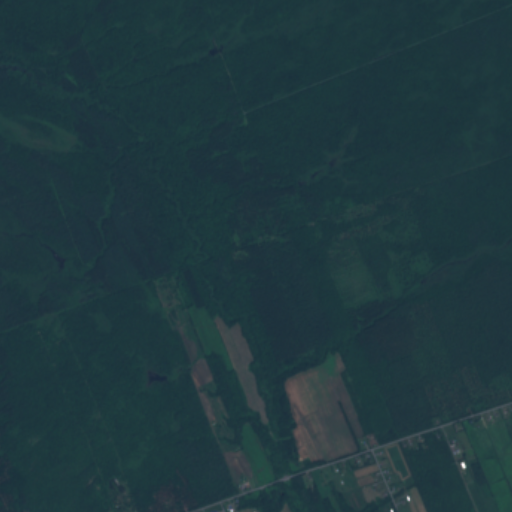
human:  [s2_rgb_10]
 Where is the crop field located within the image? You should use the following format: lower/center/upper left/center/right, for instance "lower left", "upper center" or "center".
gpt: The crop field is located in the lower right of the image.
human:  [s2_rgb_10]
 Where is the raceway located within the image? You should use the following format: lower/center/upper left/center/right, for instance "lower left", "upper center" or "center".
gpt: The raceway is located in the lower center of the image.
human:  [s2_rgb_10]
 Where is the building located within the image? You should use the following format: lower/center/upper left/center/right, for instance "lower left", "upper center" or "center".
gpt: The building is located in the lower right of the image.
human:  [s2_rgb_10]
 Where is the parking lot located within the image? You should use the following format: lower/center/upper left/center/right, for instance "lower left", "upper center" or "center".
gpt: There is no parking lot in the image.